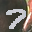
Label: 7